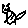
Label: cat